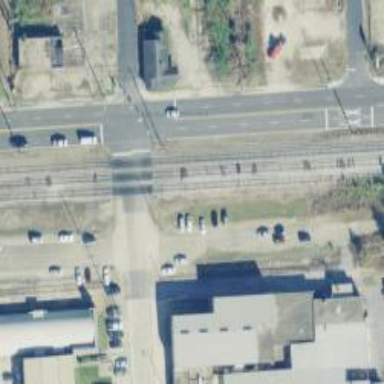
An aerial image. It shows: Railway level crossing.